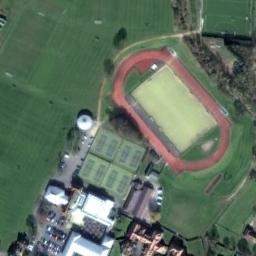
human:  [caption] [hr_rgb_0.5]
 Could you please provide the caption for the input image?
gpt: The ground track field is on a lawn and four badminton courts are next to the ground track field .

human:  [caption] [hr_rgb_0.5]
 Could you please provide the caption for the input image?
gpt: The color of the field is very rich .

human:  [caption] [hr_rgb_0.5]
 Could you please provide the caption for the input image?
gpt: Many buildings are near the ground track field .

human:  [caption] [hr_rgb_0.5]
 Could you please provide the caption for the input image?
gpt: The track and field are built on the lawn, Next to the residential area .

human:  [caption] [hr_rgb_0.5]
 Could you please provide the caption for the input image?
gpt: There are some white buildings beside the ground track field .